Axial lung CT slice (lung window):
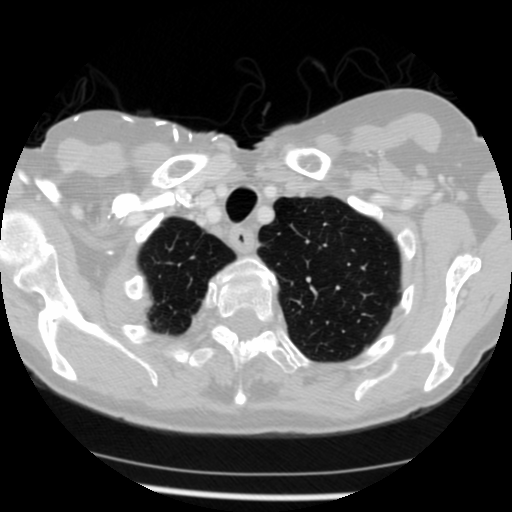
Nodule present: no